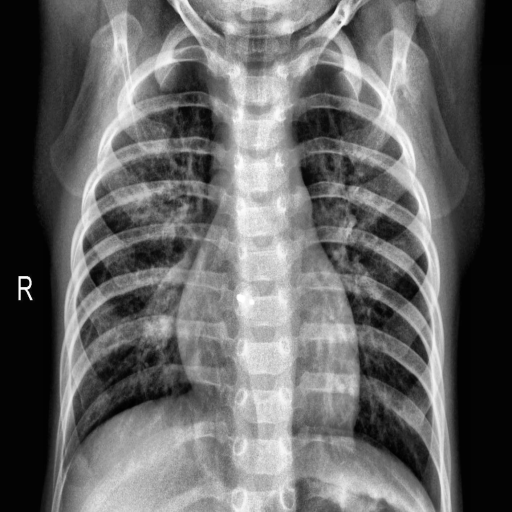
Finding: PNEUMONIA